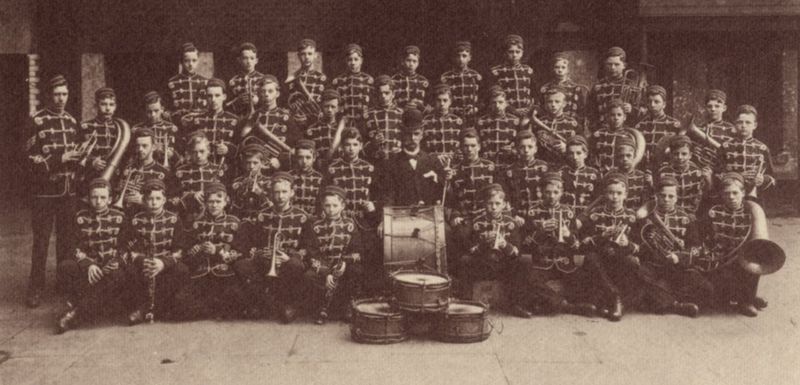
Titel: Die Jungenkapelle
Künstler: Thomas John Barnardo
Schlagwörter: dunkel, gruppe, mann, weiß, menschen, sitzen, braun, hell, hintergrund, hut, hüte, köpfe, mitte, männer, schwarz, gebäude, masse, alt, anzug, gesichter, jacke, kappen, mützen, tresen, wand, architektur, band, kleidung, stehen, bildnis, horn, instrument, portrait, porträt, boden, gewand, pose, sitzend, stehend, personen, instrumente, musik, musiker, orchester, kinder, lehrer, schuhe, hosen, jungen, knaben, hemden, hof, sepia, soldaten, starr, junge, knöpfe, foto, fotografie, photographie, melone, jungs, symmetrisch, jugend, becken, schwarz weiss, viele, militär, uniform, uniformen, soldat, zirkus, gruppenbild, trommel, armee, photo, reihen, reihung, männlich, zentral, chor, kapelle, posaunen, umzug, platten, trompeten, hörner, parade, tröte, käppi, schüler, posaune, steinboden, fotographie, trommler, blech, bräunlich, schulklasse, direktor, ordnung, trompete, mannschaft, gruppenfoto, gruppenphoto, dirigent, blasinstrumente, tuba, trommeln, litzen, musikanten, blasmusik, musikkapelle, geand, aufstellung, jugendliche, pauke, aufgestellt, bläser, page, blasinstrument, klarinette, saxophon, schlagzeug, uniformjacke, wichs, blaskapelle, blasmusikkapelle, musikkorps, aufgereit, blasorchester, bleck, bläserkapelle, bowlerhat, combo, knebelverschlüsse, kombo, rekruten, studentencorps, tenorhorn, zirkuskapelle, pauken, soldaten#, schwarz#, kapeööe, musikchorps, bläserchor